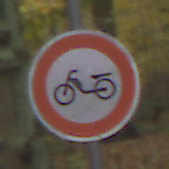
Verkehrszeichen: VerbotMofas
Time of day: MorningAfternoon
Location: Outdoor (Nature)
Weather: Overcast
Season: Autumn
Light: Natural